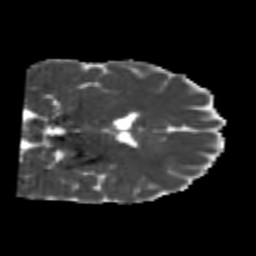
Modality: MD
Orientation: coronal
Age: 25
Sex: male
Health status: healthy
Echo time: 0.074 s